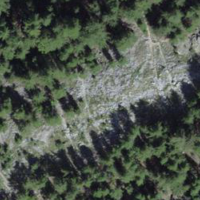
EUNIS habitat code: 43
Species observed at this site:
Plantago major